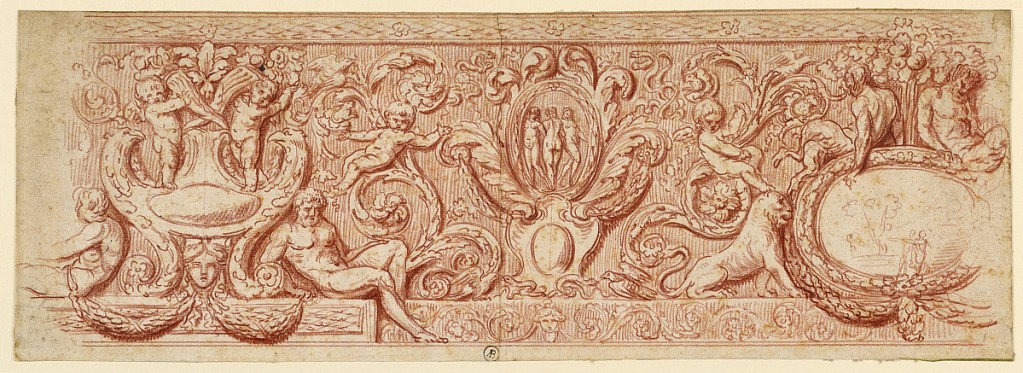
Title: Design for a painted frieze
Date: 1775-1800
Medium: Red chalk on paper
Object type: Drawing
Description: At the center of the frieze is a medalion with the three graces. To either of its sides putti are surrounded by symbols of abundence and sit atop medalions and chalices.